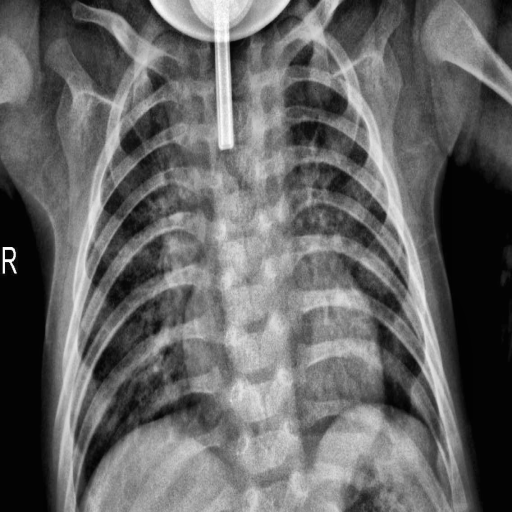
Finding: PNEUMONIA